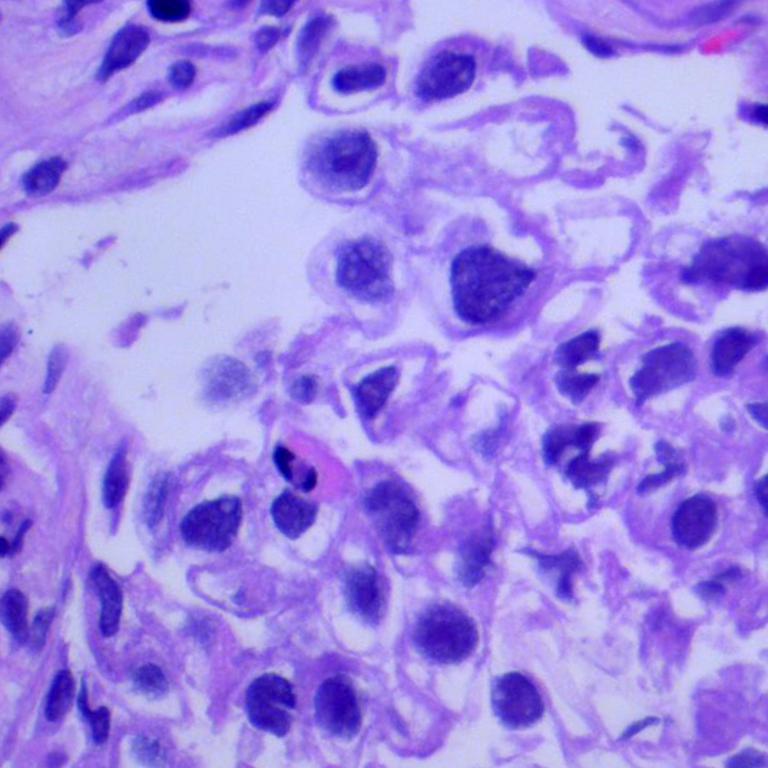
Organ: lung
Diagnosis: adenocarcinomas